Question: I am looking to have a UITableViewController that has a TableView with 2 sections and a tabbar/toolbar that holds two buttons, 1 share button and the other is a button that pushes a view controller. The table view should be underneath the tabbar/toolbar (or the frame should not go under the toolbar/tabbar). If toolbar/tabbar is not possible having a image/button I was thinking of making a view to have as a subview.
Here is what it should look like:

If anyone has any suggestions or ideas of how to go about this, any guidance would be appreciated. Thanks in advance!
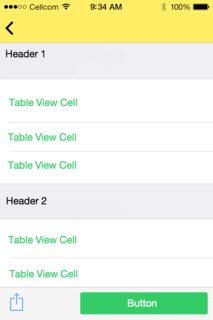
Answer: First of all you want a 'UIToolbar' not a 'UITabBar'.
Secondly the only kind of element 'UIToolbar' can hold is 'UIBarItem', specifically you are interested in its concrete subclass 'UIBarButtonItem'.
'UIBarButtonItem' can either be a system item or hold a custom 'UIView'. Since 'UIButton' and 'UILabel' are all subclasses of 'UIView' you can place them inside a 'UIBarButtonItem' and add this item to the toolbar.